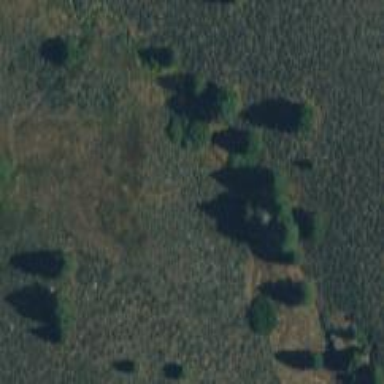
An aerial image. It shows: Forest with evergreen needle-leaved trees.